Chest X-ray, PA view. Patient: 52 years old, sex M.
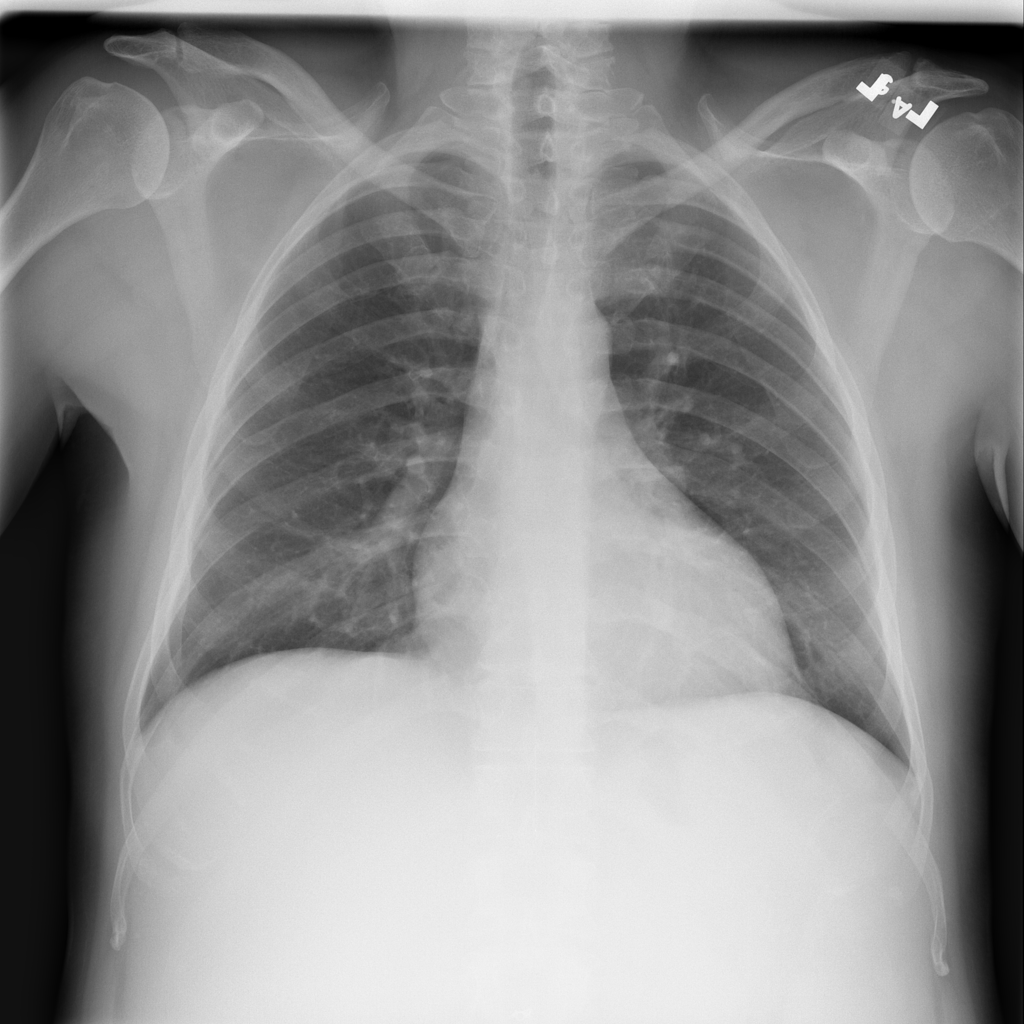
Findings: No Finding